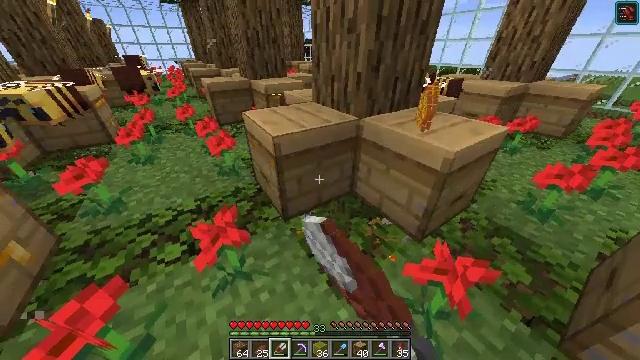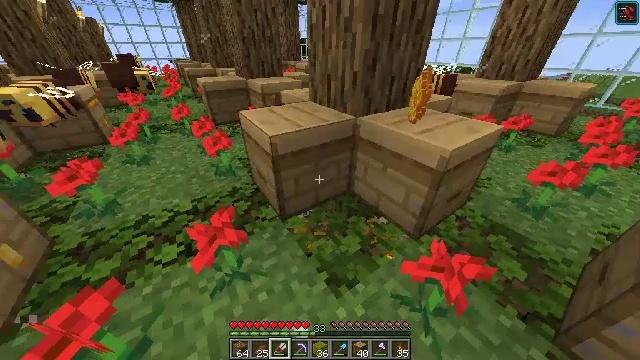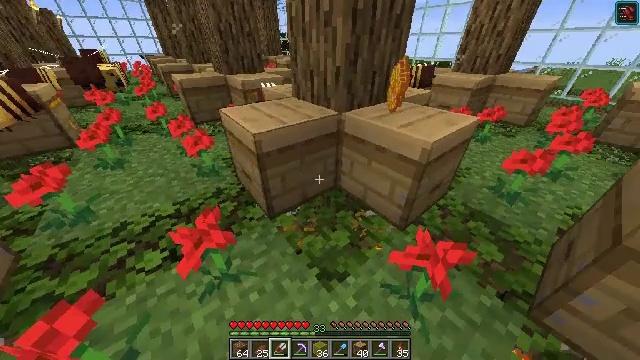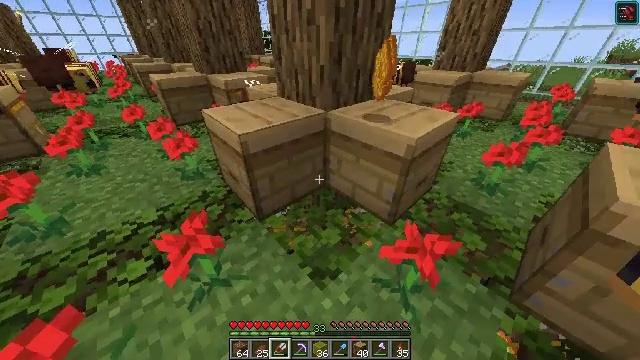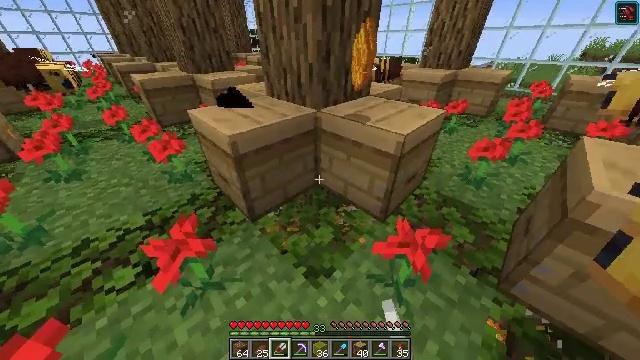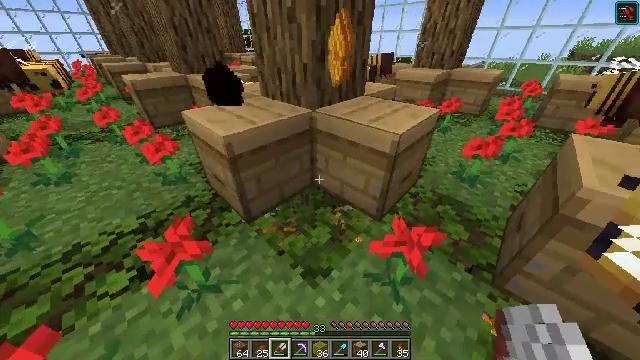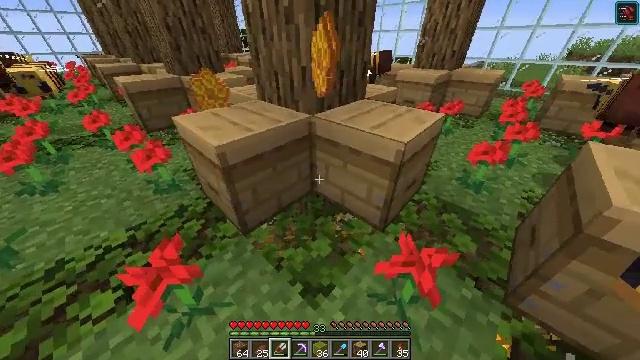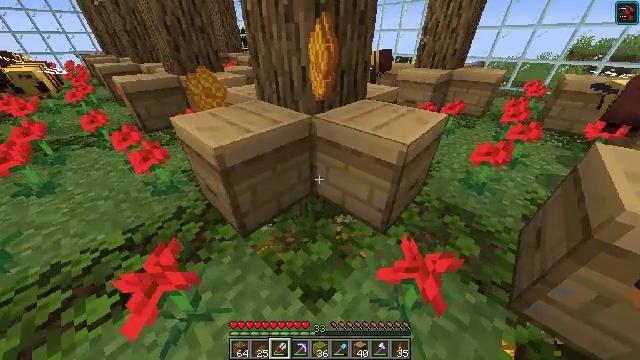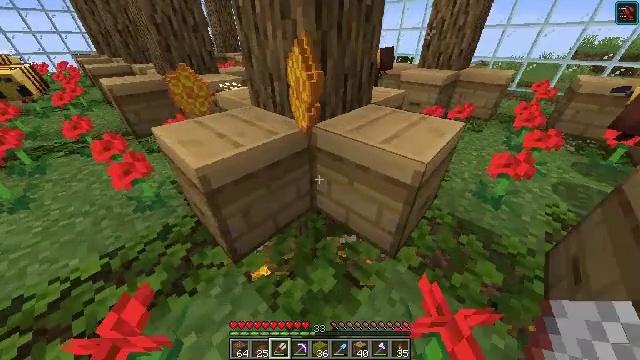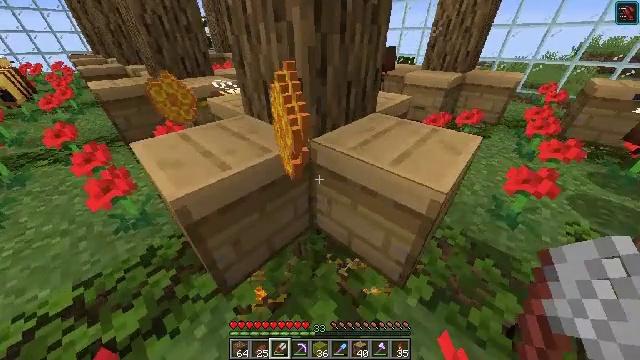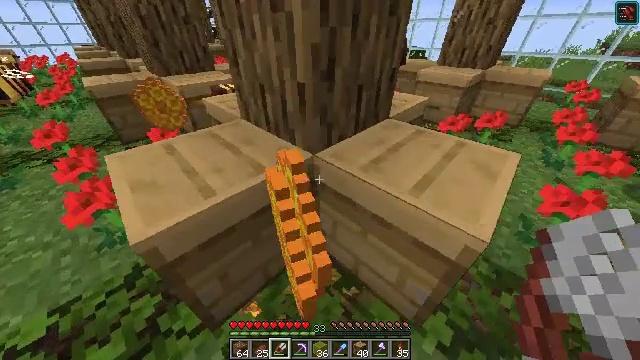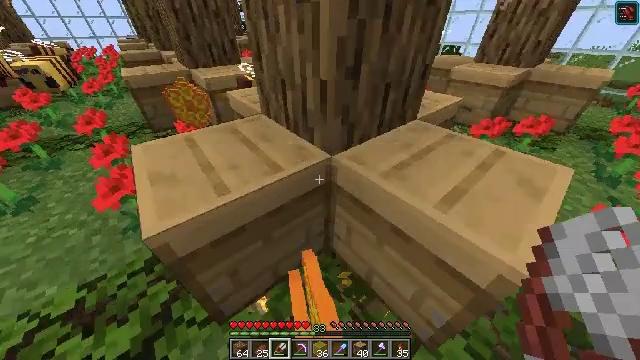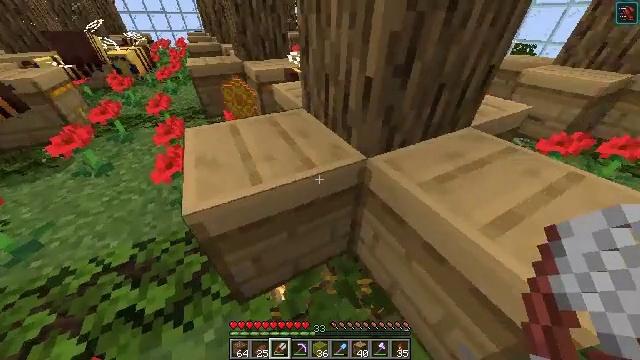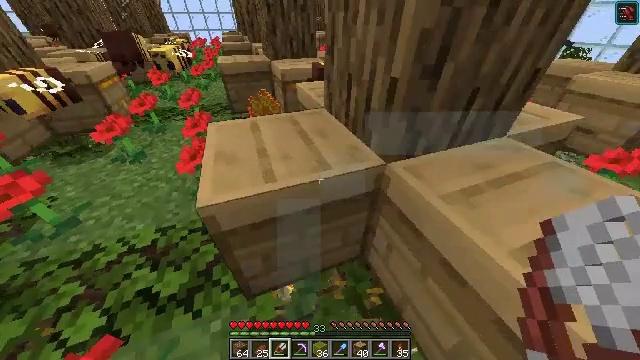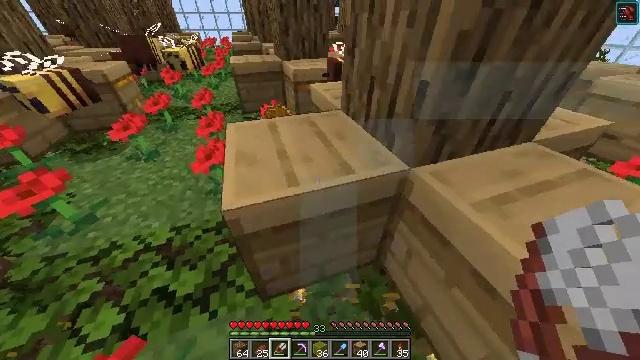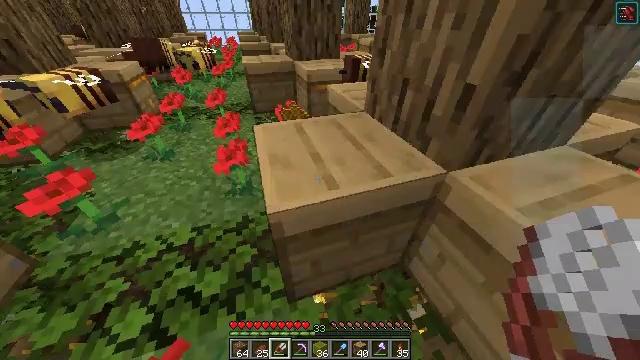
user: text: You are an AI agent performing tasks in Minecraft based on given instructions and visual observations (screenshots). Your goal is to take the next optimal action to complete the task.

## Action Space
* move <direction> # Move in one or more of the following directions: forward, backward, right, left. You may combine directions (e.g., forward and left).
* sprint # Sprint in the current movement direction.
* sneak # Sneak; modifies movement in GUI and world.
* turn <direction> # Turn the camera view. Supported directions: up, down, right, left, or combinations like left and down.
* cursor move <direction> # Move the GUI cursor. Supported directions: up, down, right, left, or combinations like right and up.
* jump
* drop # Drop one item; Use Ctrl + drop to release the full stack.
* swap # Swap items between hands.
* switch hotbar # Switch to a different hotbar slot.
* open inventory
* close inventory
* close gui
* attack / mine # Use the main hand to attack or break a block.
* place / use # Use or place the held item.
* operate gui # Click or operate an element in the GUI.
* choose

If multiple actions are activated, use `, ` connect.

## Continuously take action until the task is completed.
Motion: motion action
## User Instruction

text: Open the crafting table to make a honeycomb block with honeycombs.
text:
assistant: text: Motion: attack / mine
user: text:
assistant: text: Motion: turn right and down, attack / mine
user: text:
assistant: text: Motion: turn right, attack / mine
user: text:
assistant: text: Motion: turn right, attack / mine
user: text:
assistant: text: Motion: turn right, attack / mine
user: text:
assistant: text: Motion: move forward, attack / mine
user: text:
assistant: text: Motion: move forward, attack / mine
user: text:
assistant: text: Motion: move forward, attack / mine
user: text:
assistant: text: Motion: move forward, attack / mine
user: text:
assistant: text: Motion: turn left and down, attack / mine
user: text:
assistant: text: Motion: turn left and down, attack / mine
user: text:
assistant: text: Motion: turn left, attack / mine
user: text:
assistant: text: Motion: turn left, attack / mine
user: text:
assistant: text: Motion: move left, turn left, attack / mine
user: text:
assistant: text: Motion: move left, attack / mine
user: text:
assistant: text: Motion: move left, attack / mine
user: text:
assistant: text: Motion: move forward and move left, attack / mine
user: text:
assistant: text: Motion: move forward and move left, turn right, attack / mine
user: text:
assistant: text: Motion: move forward and move left, turn right and up, attack / mine
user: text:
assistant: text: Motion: move forward, turn right, attack / mine
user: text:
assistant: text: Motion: move forward, turn right, attack / mine
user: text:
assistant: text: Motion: move forward, turn right, attack / mine
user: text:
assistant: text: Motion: move forward, turn right, attack / mine
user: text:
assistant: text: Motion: move forward, turn right, attack / mine
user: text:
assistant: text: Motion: move forward, turn right, attack / mine
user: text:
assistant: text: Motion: move forward, turn right, attack / mine
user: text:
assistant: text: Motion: turn right and up, attack / mine
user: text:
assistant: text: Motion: turn up, attack / mine
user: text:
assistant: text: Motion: turn left, attack / mine
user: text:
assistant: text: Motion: turn left, attack / mine